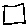
Label: square